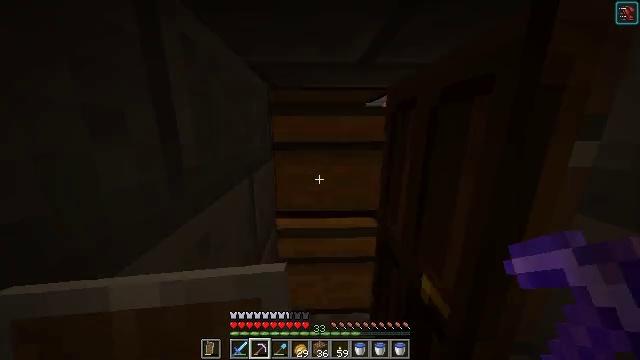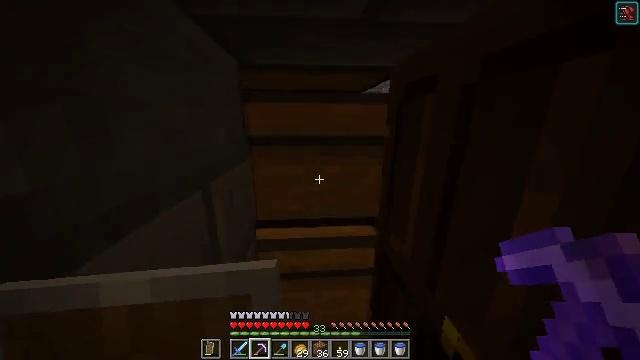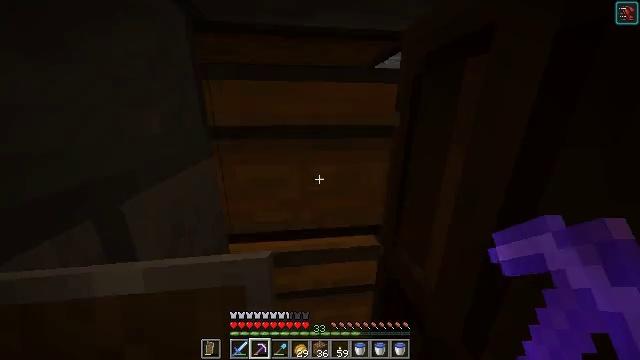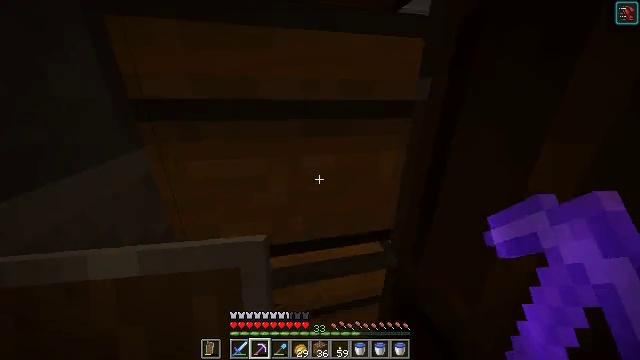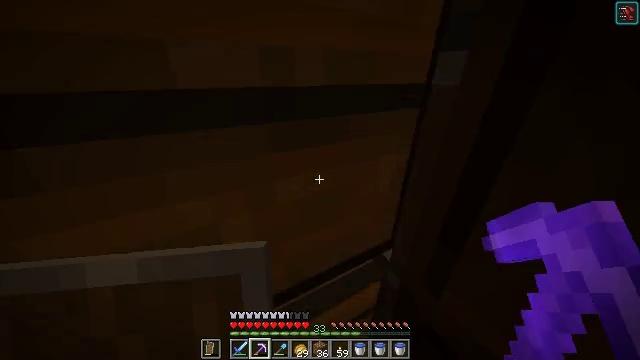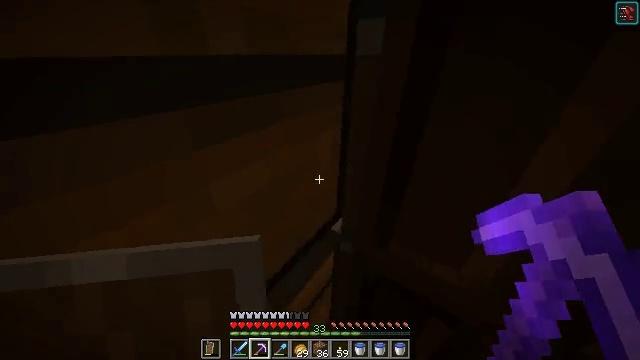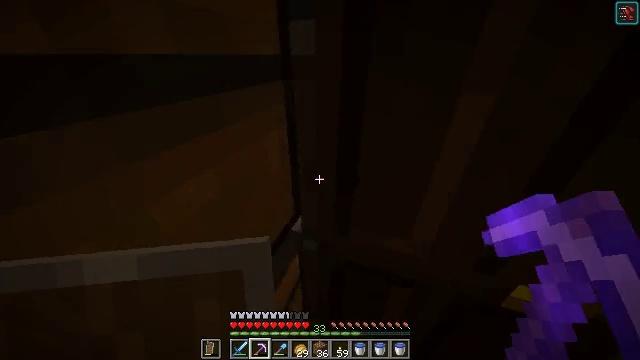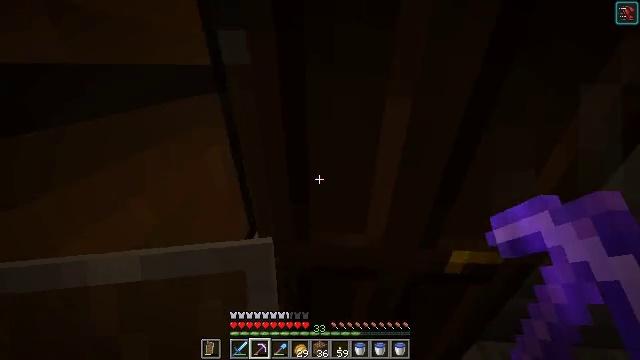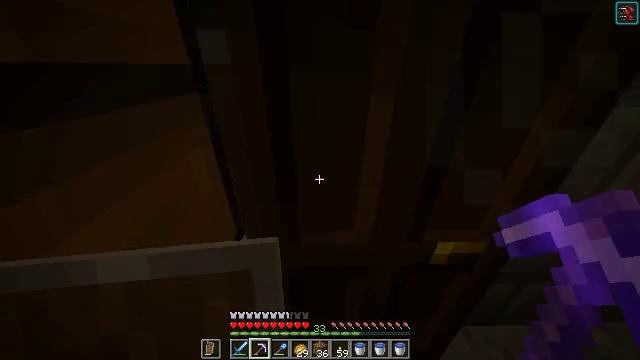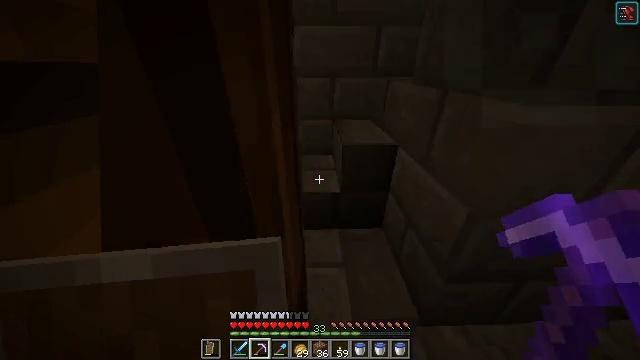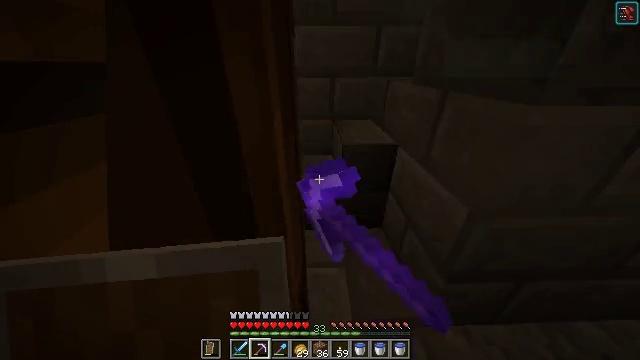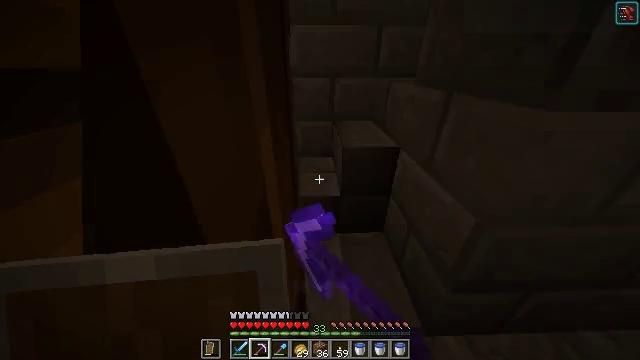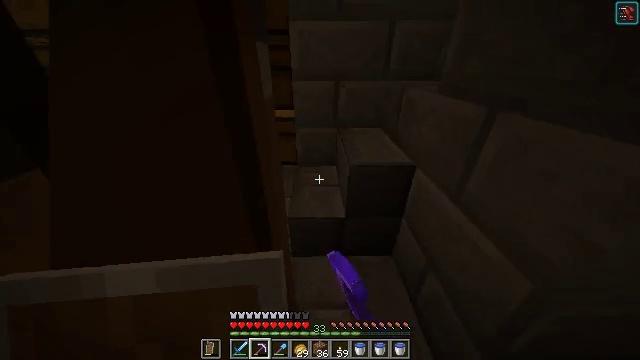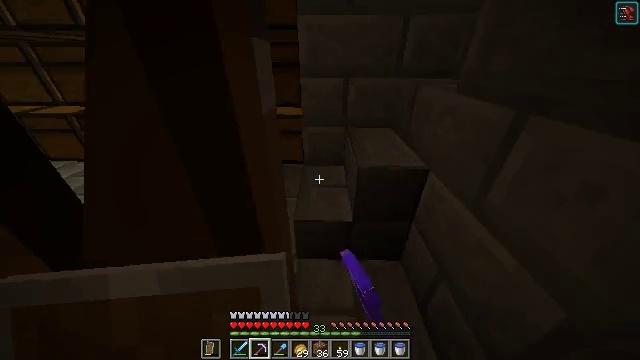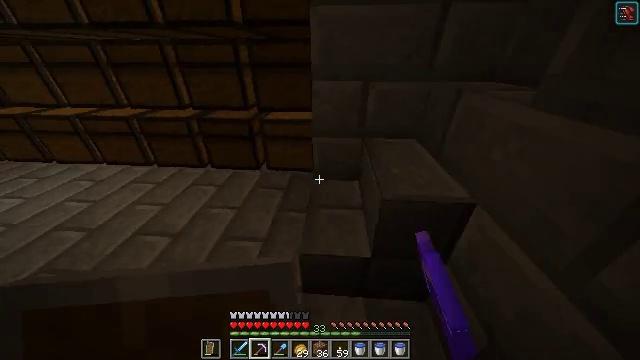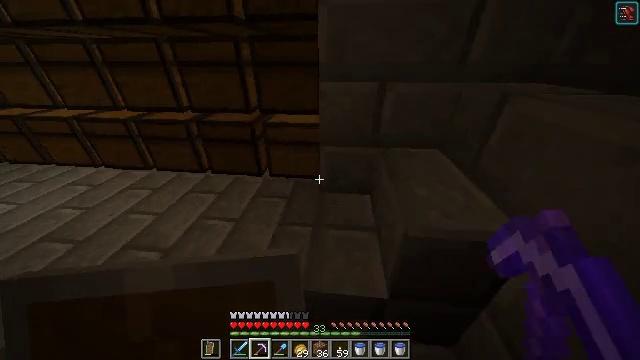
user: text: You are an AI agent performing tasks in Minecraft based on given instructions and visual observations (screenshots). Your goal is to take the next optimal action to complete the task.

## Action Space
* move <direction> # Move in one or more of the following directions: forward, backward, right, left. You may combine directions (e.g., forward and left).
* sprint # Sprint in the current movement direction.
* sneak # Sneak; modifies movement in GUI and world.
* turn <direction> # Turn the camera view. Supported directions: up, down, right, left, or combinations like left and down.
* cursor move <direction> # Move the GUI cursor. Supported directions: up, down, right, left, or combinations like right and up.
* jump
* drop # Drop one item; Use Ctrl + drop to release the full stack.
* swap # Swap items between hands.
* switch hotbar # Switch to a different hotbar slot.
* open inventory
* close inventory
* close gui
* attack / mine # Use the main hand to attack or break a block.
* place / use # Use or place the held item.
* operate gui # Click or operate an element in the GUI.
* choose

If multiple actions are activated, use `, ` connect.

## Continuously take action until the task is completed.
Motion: motion action
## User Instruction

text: Use the crafting table to make packed ice.
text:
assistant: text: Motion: move forward, turn right and down
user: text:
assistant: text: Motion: move forward and move left, turn right and down
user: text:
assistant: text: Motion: move forward and move left, turn right and down
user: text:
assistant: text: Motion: move forward and move left, turn right and down
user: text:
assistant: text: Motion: turn right and down
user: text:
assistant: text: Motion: turn right
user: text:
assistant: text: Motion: turn right and up
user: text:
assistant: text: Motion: turn right
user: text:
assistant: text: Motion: use / place
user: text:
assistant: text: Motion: use / place
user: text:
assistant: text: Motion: move forward, use / place
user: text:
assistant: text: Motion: move forward
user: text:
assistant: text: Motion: move forward, turn left
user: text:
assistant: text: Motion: move forward, turn left
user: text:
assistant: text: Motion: move forward, turn left
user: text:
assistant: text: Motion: move forward, turn left
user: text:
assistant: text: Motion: move forward, turn left and up
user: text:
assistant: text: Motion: move forward and move right, turn left and up
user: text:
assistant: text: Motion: move forward and move right, turn left
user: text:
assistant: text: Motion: move forward and move right, turn left
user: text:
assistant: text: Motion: move right, turn left and down
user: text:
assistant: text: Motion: turn left and down
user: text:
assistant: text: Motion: turn left and down
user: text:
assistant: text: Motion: turn left and down
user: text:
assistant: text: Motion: turn left and up
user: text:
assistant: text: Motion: no_op
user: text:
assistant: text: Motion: turn down
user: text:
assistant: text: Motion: turn left and down
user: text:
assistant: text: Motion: turn left and up
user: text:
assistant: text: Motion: turn right and up